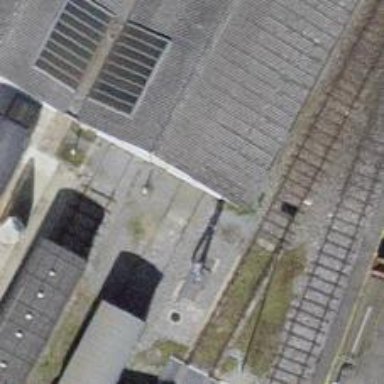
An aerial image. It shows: Railway yard with one track in service.